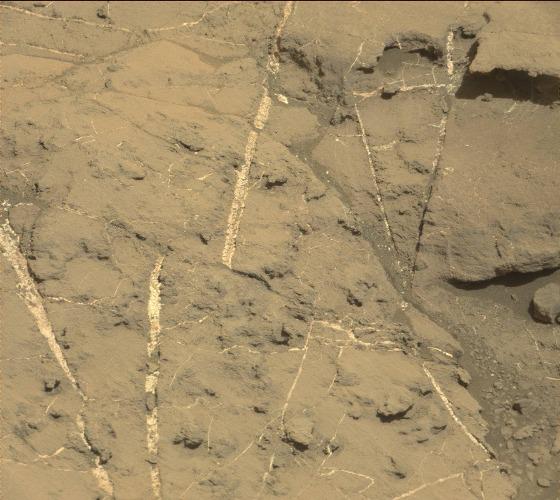
Terrain classes present: Bedrock, Gravel / Sand / Soil, Rock, Shadow